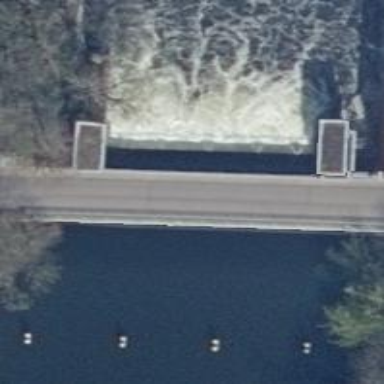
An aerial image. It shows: Weir in waterway.